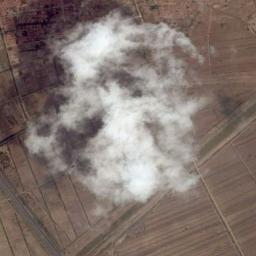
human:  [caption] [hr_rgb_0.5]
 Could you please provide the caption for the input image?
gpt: The clouds are in the air and the clouds are cast on the brown fields .

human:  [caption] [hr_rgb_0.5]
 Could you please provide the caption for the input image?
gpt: The stratus clouds are located above the khaki farmland and the village is next to the farmland .

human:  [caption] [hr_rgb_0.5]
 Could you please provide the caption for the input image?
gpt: A white cloud floats above the forest and river .

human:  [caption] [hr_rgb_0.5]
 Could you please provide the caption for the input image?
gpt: The white cloud is above bare farmland .

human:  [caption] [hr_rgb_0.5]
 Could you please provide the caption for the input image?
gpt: Sparse white clouds over a farmland .